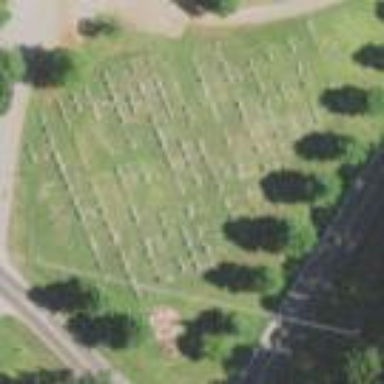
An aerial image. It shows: Cemetery.